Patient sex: M
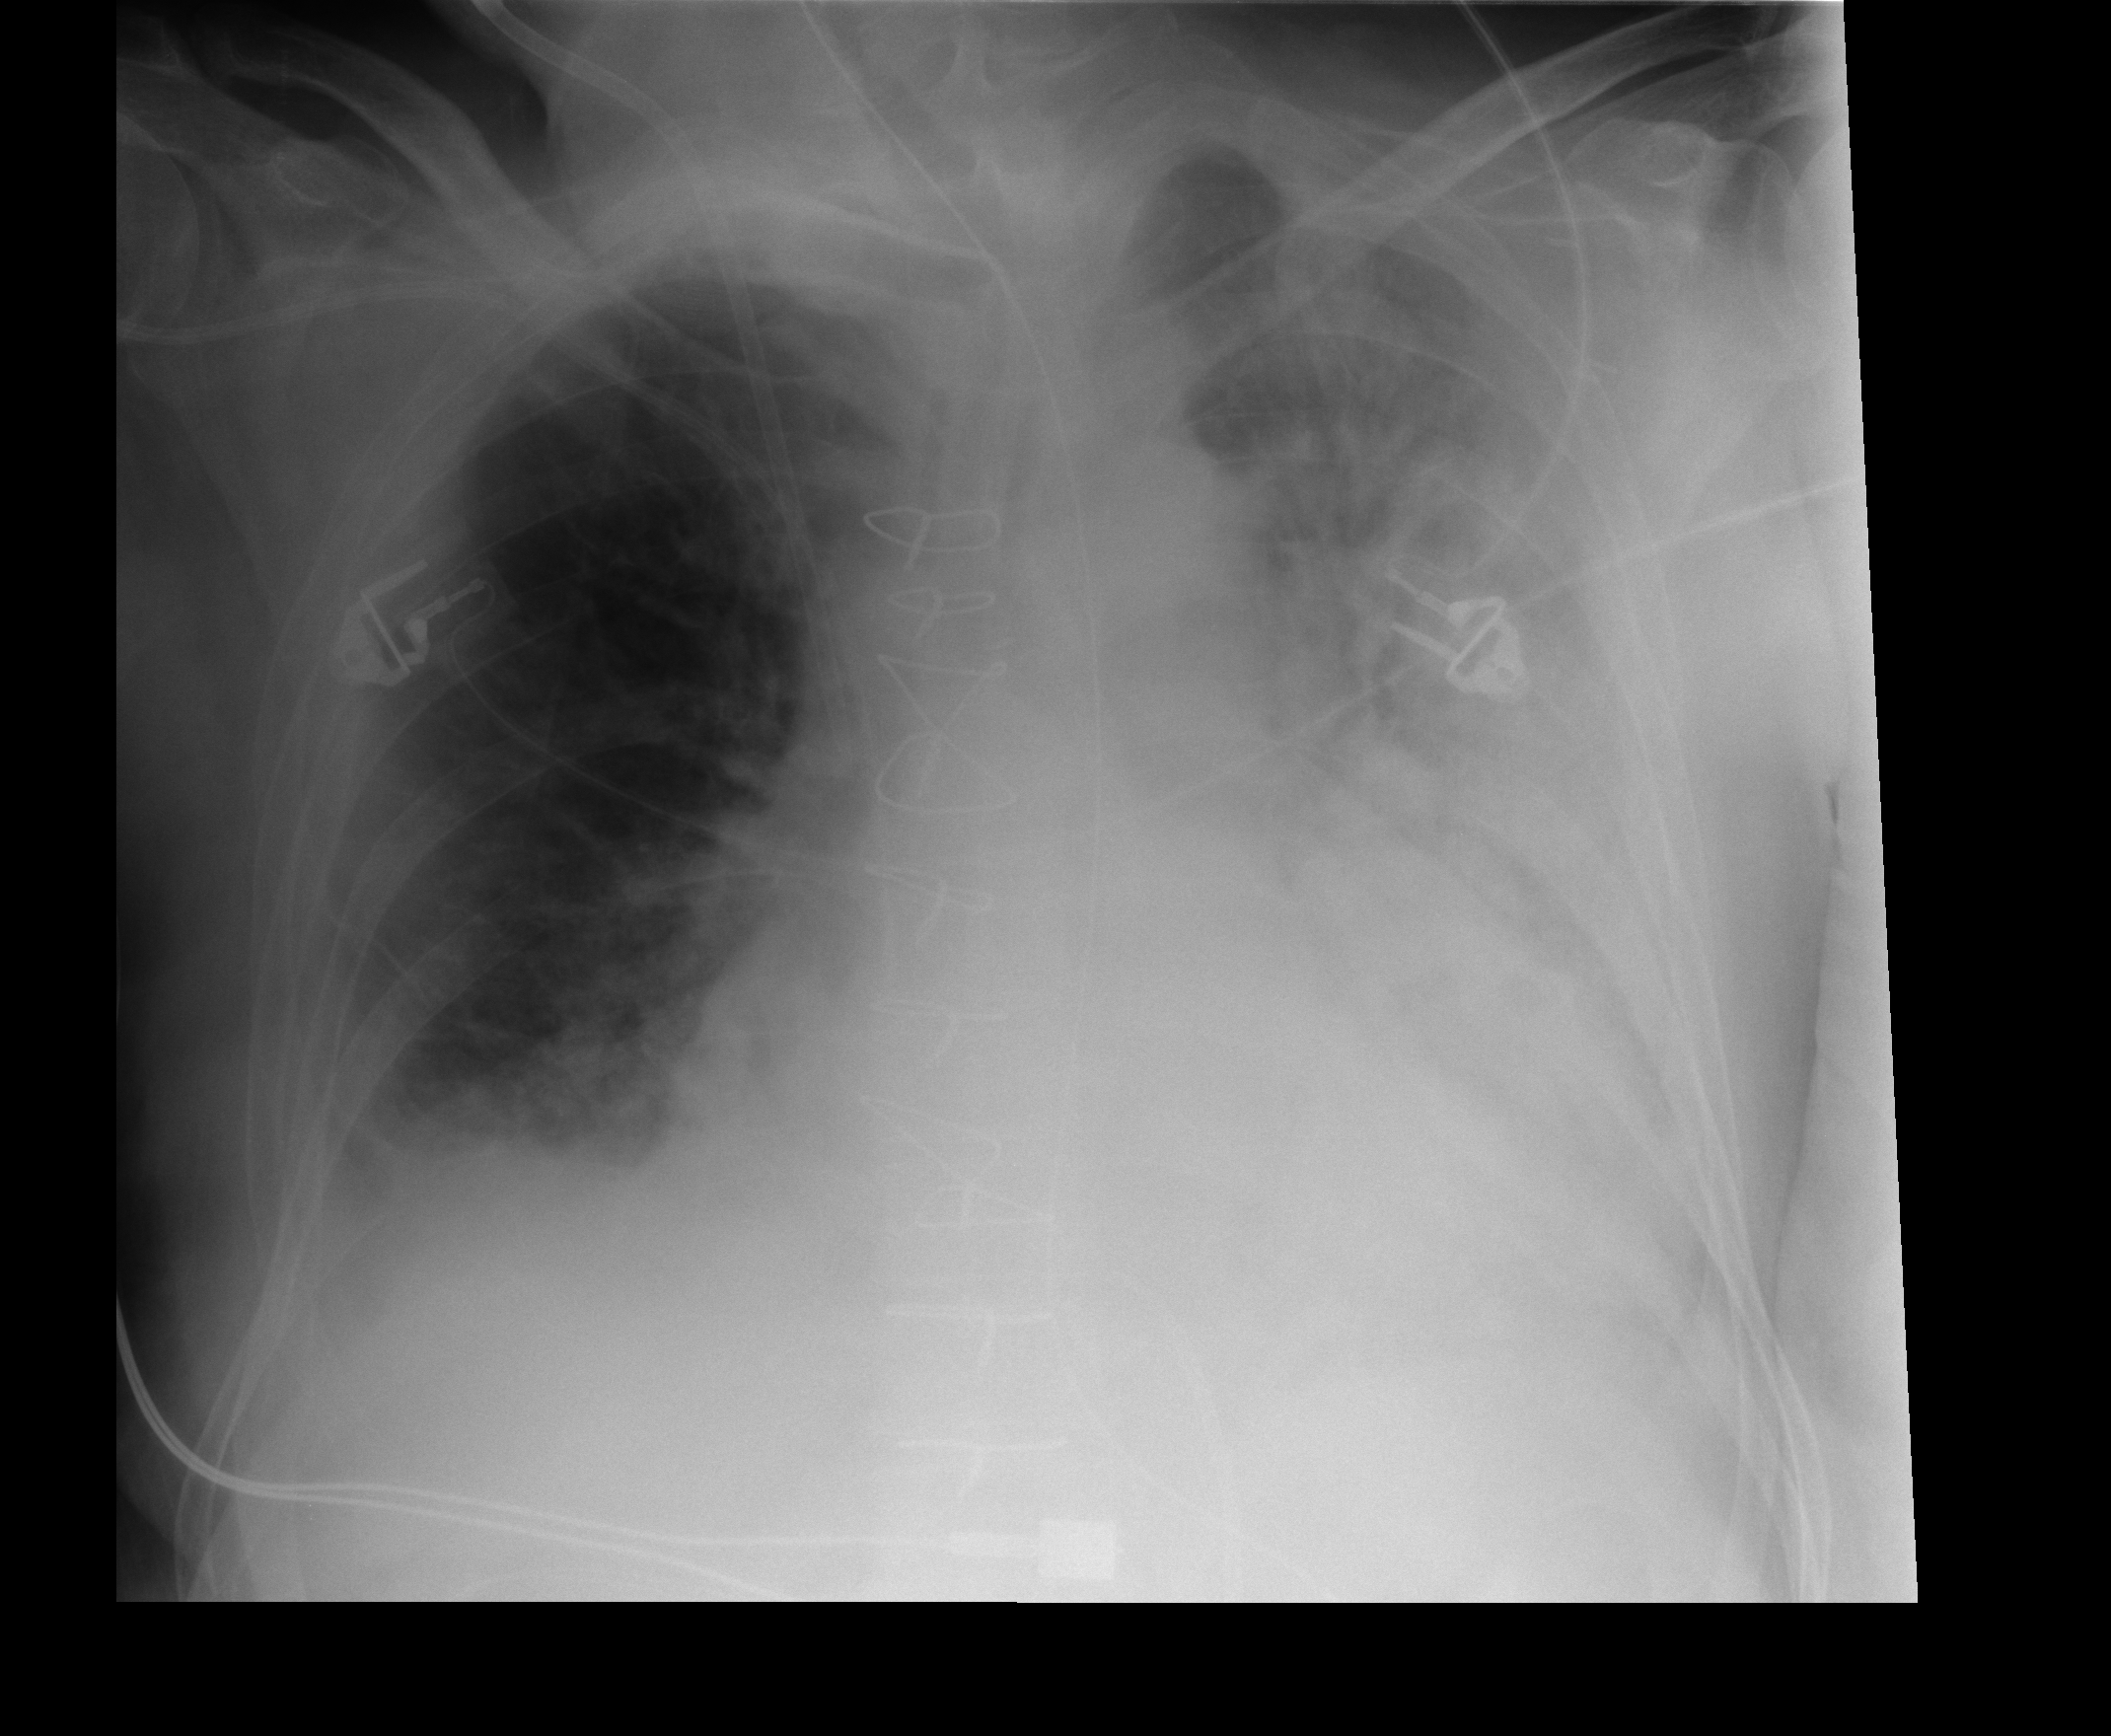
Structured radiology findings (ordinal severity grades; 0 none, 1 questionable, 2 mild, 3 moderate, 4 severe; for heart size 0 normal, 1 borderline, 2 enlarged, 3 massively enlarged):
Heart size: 2
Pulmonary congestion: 3
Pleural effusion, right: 2
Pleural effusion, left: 3
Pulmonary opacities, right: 1
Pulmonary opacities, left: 4
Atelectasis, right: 2
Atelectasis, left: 4